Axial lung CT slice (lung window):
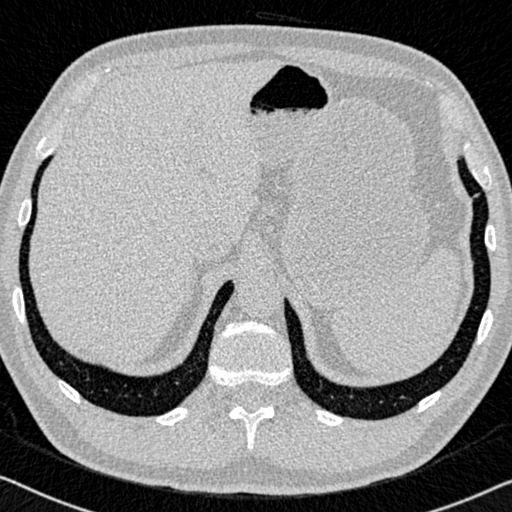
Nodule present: no